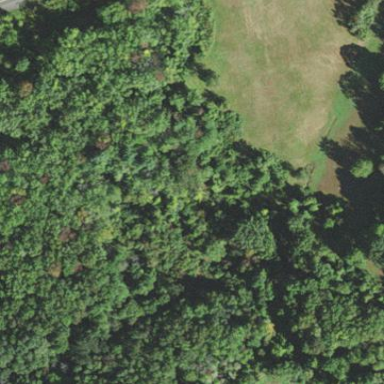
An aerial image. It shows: Existing preserved open space in the woodland.